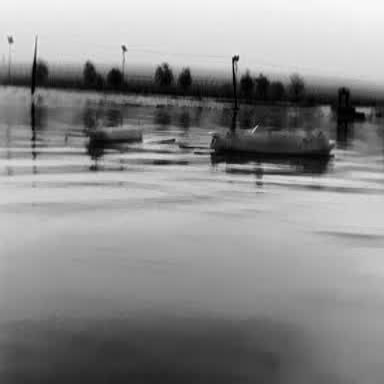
There is a container_ship in the infrared image.